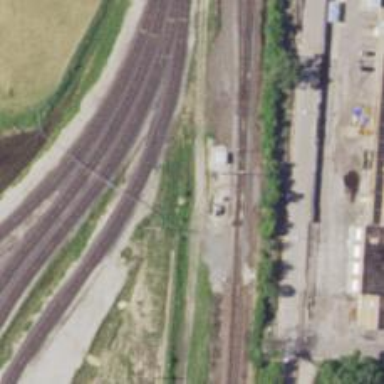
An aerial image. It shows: Railway spur junction.